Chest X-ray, AP view. Patient: 28 years old, sex M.
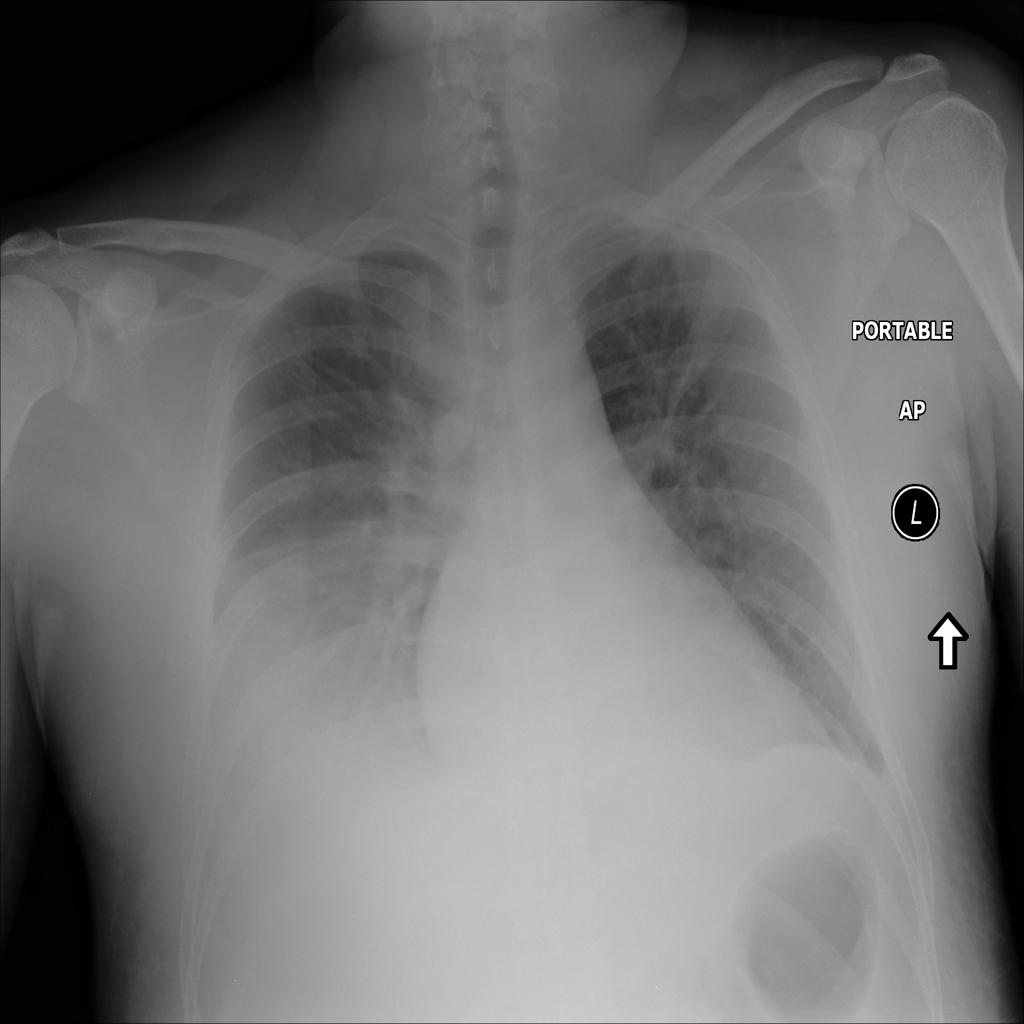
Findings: Atelectasis, Infiltration